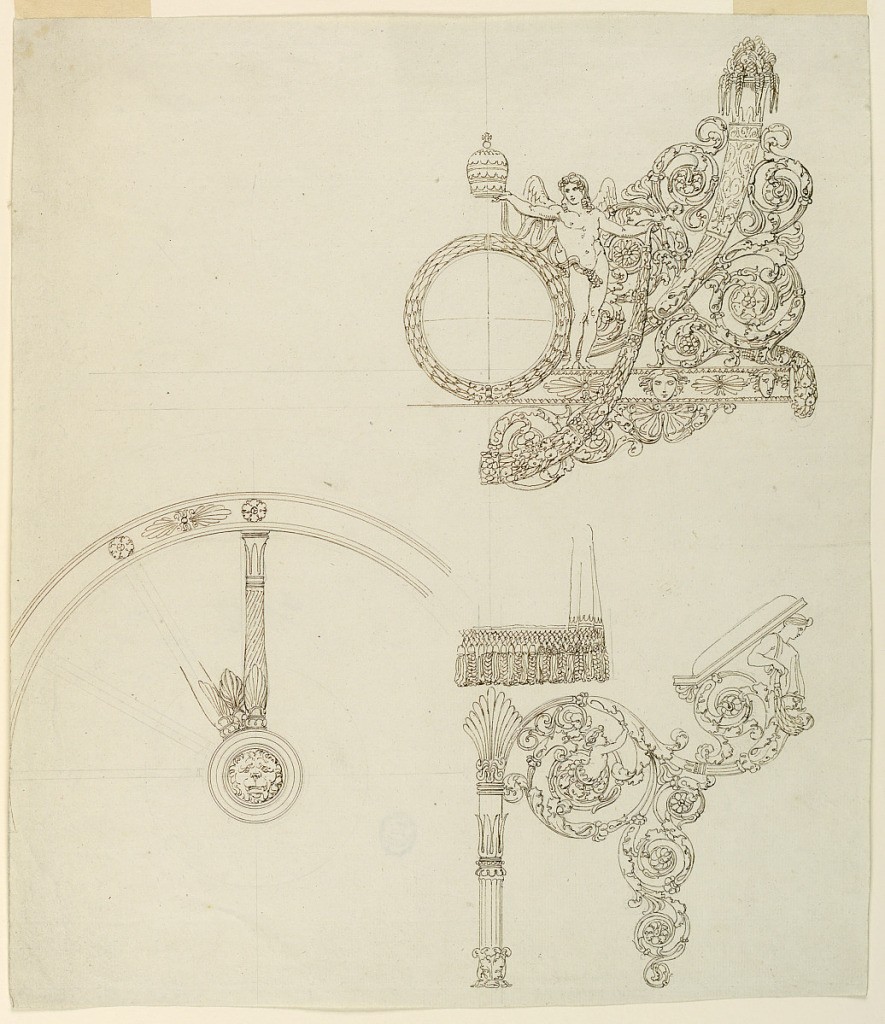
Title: Designs for Parts of a Coach
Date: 1835–40
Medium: Pen and sepia ink, graphite on paper
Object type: Drawing
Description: Vertical rectangle. Design for parts of a coach more probably of Pope Gregory XVI (1831-1846) than Pope Pius IX (1846-1878). Above, the center and the right half of the cresting on the back. A putto supports with the right hand the tiara above a laurel wreath and with the left hand a garland. A cornucopia and rinceaux at the outside. Below at left, a part of a wheel, at right the woodwork below the driver's cart, seen from the side; above the fringes of the drapery.